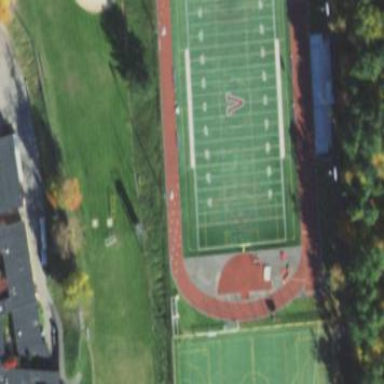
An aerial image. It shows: American football pitch.